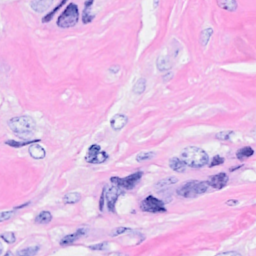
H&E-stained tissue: Breast